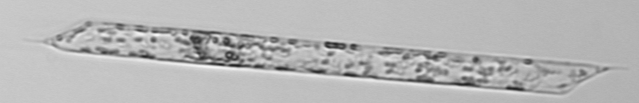
Label: Rhizosolenia